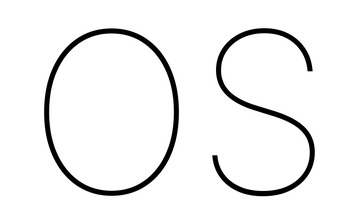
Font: Inter_Thin